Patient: sex M, age 44
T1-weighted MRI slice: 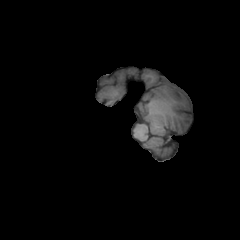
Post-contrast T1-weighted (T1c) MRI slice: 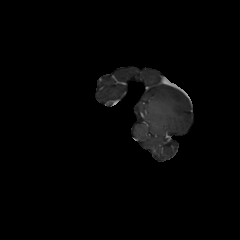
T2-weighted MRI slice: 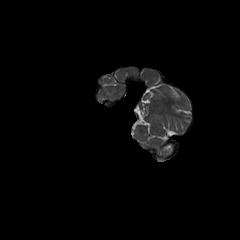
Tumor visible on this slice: no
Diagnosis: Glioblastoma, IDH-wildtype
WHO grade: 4